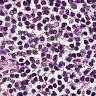
Metastatic tissue present: no